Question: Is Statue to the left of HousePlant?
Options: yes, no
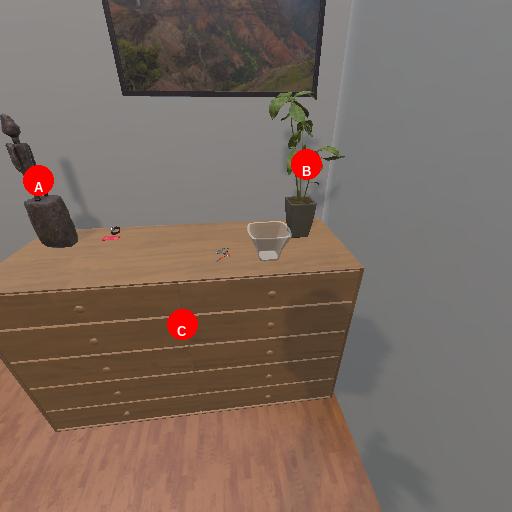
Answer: yes